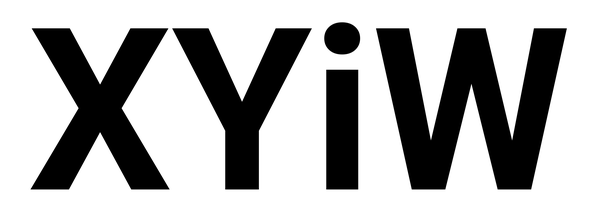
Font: Roboto_Bold